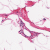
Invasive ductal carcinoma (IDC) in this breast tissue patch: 0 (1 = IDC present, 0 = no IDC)